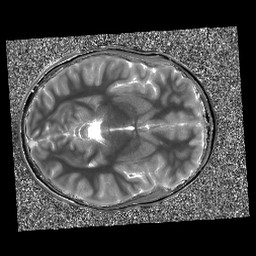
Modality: T1map
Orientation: axial
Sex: male
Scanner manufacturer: siemens
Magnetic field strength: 3 T
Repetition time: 5 s
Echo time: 0.00355 s